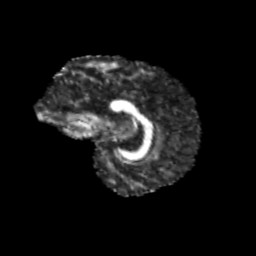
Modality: FA
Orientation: sagittal
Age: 11
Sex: male
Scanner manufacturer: siemens
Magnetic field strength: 3 T
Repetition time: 3.8 s
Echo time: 0.07 s